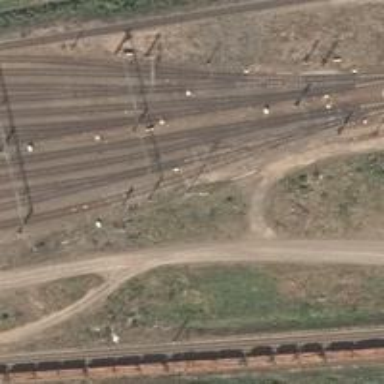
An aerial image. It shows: Railway yard with electrified contact lines.